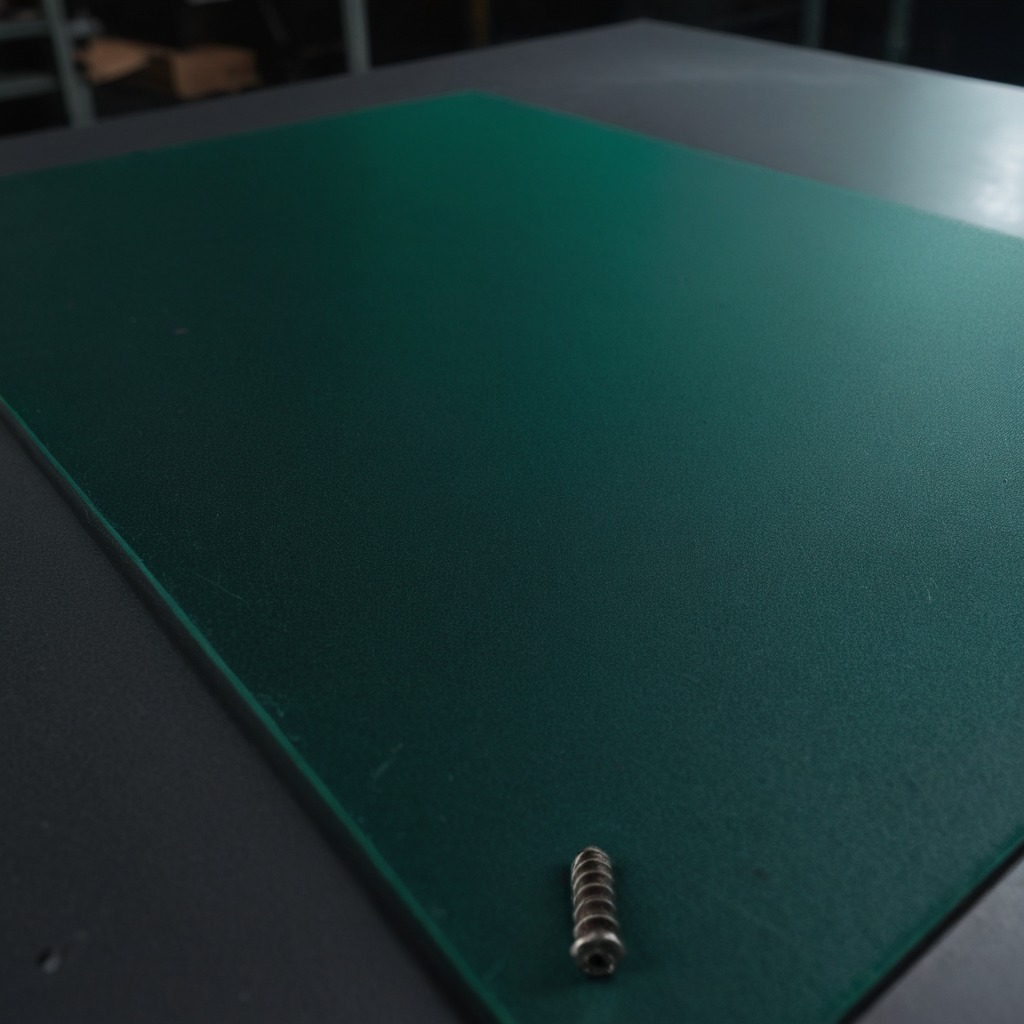
A metal screw is lying on a clean granite tabletop covered with a green rubber mat inside a workshop at night dim ambient light soft shadows worn but beneath the mat.